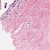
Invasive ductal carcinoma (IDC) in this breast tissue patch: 0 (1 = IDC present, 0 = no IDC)